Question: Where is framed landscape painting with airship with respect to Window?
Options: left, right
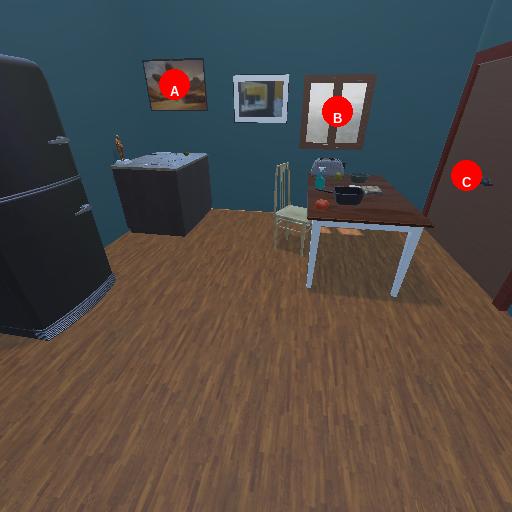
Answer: left